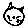
Label: cat